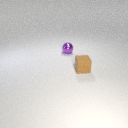
small brown rubber cube to the right of small purple metal sphere